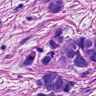
Metastatic tissue present: yes